Question: The following code displays strange output. I should see a full screen mobile map. But for some reason it shows on just a portion of the screen. I am using for mapping.
'''
<!DOCTYPE html>
<html>
<head>
<title>My Page</title>
<meta name="viewport" content="width=device-width, initial-scale=1">
<link rel="stylesheet" href="css/jquery.mobile-1.1.0.min.css" />
<script type="text/javascript" src="http://maps.google.com/maps/api/js?sensor=true"></script>
<script src="js/jquery-1.7.1.min.js"></script>
<script src="js/jquery.mobile-1.1.0.min.js"></script>
<script type="text/javascript" src="js/jquery.ui.map.min.js"></script>
</head>
<body>
<div data-role="page">
<div data-role="header">
<h1>My Title</h1>
</div><!-- /header -->
<div data-role="content" id="map_canvas" name="contentMain">
</div><!-- /content -->
</div><!-- /page -->
<script>
$('#map_canvas').gmap().bind('init', function() {
// This URL won't work on your localhost, so you need to change it
// see http://en.wikipedia.org/wiki/Same_origin_policy
$.getJSON( 'http://jquery-ui-map.googlecode.com/svn/trunk/demos/json/demo.json', function(data) {
$.each( data.markers, function(i, marker) {
$('#map_canvas').gmap('addMarker', {
'position': new google.maps.LatLng(marker.latitude, marker.longitude),
'bounds': true
}).click(function() {
$('#map_canvas').gmap('openInfoWindow', { 'content': marker.content }, this);
});
});
});
});
</script>
</body>
</html>
'''
Output:

Thanks in advance.
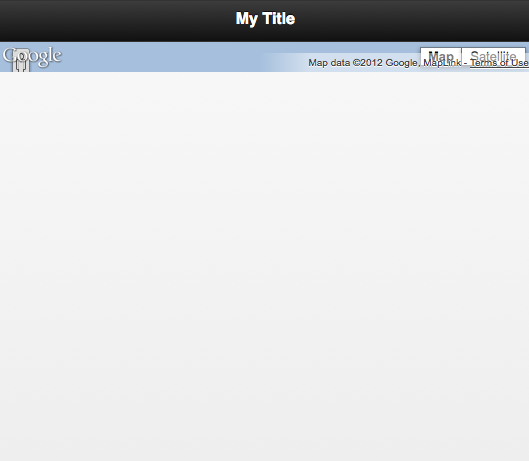
Answer: The solution for my mobile website was to set styles 'position:absolute; width:100%; height:100%;' for the canvas div. You can use the 'top' and 'bottom' styles to leave space for toolbars.